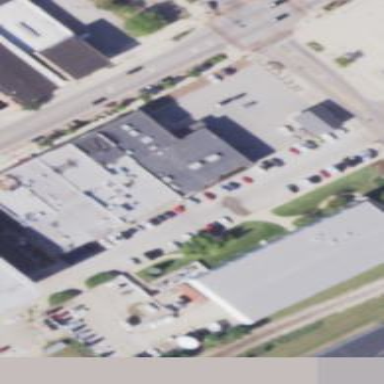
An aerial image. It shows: Television studio building.